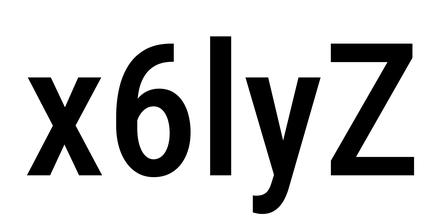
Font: Roboto_Condensed_Medium